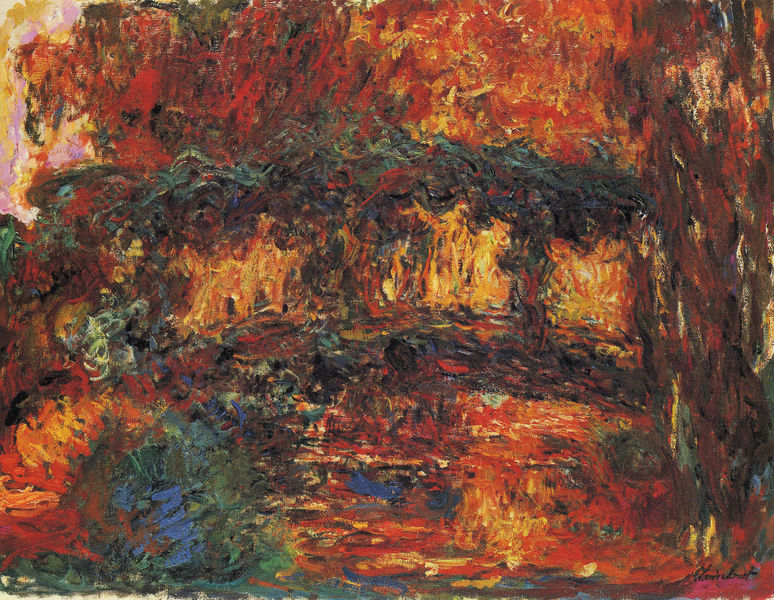
Titel: Le Pont Japonais à Giverny, Die japanische Brücke in Giverny
Künstler: Claude Monet
Standort: Minneapolis (Minnesota)
Institution: The Minneapolis Institute of Arts
Schlagwörter: baum, blau, dunkel, feuer, gemälde, laub, schatten, wasser, weiß, wolken, bäume, fluss, gelb, grün, impressionismus, landschaft, menschen, see, teich, ufer, äste, blumen, braun, bunt, hell, licht, orange, schwarz, türkis, gras, rot, wiese, expressionismus, leute, malerei, signatur, öl, bach, gräser, natur, spiegelung, stamm, strauch, brücke, busch, gewässer, pastos, rauch, sonne, sträucher, gold, verbindung, pflanzen, höhle, rosa, wald, garten, farbig, wellen, bogen, studie, pointilismus, abstrakt, farben, farbe, lila, violett, herbst, brand, impressionistisch, monet, jaune, vert, striche, reflexion, expressionistisch, flammen, lodern, waldbrand, quer, wirr, pracht, pinselstrich, senkrecht, flecken, leben, verschwommen, fegefeuer, struktur, rouge, urwald, reflektion, seerosen, pinselstriche, waagerecht, seerose, blätterdach, arbre, paysage, peinture, züngeln, fleuve, ausbruch, unruhig, inferno, fenêtre, carré, spätwerk, abstrait, huile, touche, pergola, giverny, farbenrausch, baunt, garte, japanische, jünglinge im feuerofen, schwefel, couleurs, pont, automne, pastel, elb, lodernd, printemps, multicolore, river, matière, zambribouet, peinture expressioniste, pont couvert enjambant un fleuve, feu et flammes, jardin d'automne